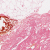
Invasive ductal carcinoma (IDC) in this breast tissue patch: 0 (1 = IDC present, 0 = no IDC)